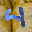
Label: 4